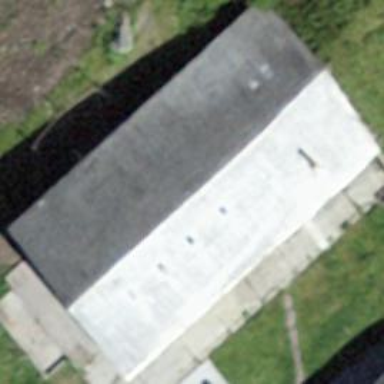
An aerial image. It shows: Cowshed building.